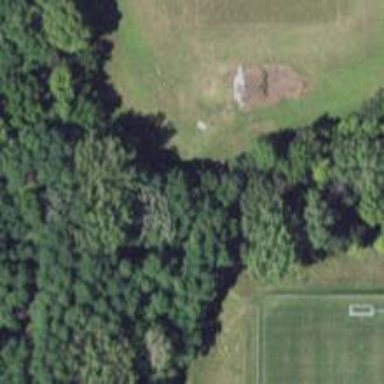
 perfect for leisurely sports activities."